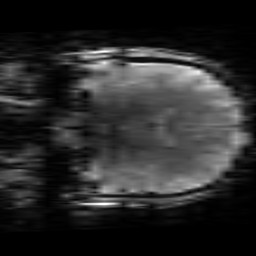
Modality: T2starw
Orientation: coronal
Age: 26
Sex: male
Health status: healthy
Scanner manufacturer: siemens
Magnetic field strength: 3 T
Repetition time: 0.7 s
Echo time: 0.02 s